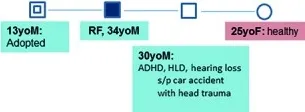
Family pedigree.
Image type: chart (chart)